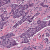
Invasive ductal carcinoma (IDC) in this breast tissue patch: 1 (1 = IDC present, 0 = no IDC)